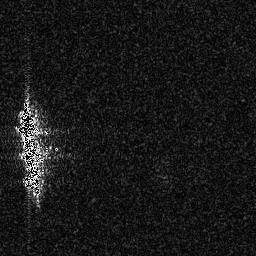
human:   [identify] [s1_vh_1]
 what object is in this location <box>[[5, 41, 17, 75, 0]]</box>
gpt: <ref>1 large ship at the left</ref>